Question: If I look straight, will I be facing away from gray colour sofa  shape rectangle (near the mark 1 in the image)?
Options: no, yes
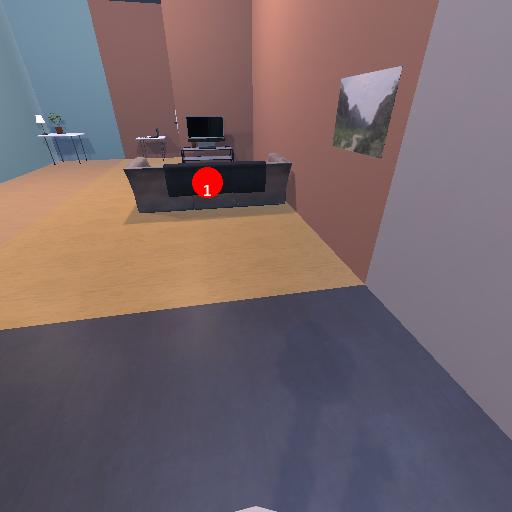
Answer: no